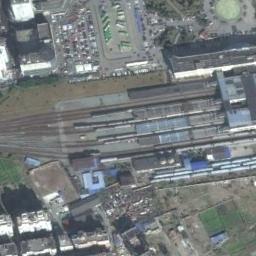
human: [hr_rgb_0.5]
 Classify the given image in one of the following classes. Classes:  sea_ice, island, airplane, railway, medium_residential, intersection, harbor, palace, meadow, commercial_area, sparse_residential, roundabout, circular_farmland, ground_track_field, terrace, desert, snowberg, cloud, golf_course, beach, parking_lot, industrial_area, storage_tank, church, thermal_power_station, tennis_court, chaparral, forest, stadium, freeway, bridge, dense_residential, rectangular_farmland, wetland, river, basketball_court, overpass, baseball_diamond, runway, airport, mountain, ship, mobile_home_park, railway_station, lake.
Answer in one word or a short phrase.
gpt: railway_station